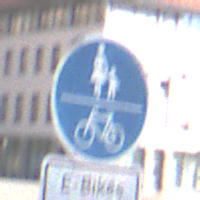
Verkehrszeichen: GemeinsamerGehUndRadweg
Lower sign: BesondereFahrzeugeUndTransportgueter13
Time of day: MorningAfternoon
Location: Outdoor (Urban)
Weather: Clear
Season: NotSpecified
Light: Natural